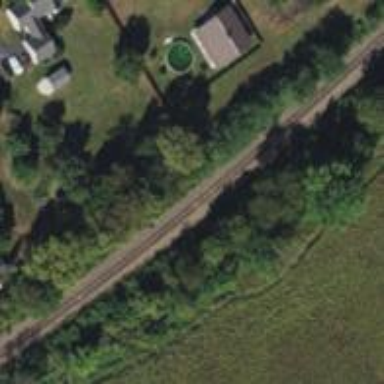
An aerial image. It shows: Single railway track.